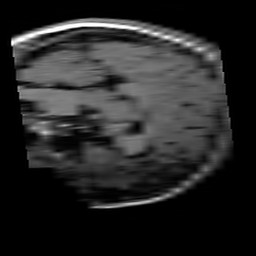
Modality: T1w
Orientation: sagittal
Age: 21
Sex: female
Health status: healthy
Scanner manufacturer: siemens
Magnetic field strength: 3 T
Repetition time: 4.1 s
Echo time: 0.0085 s